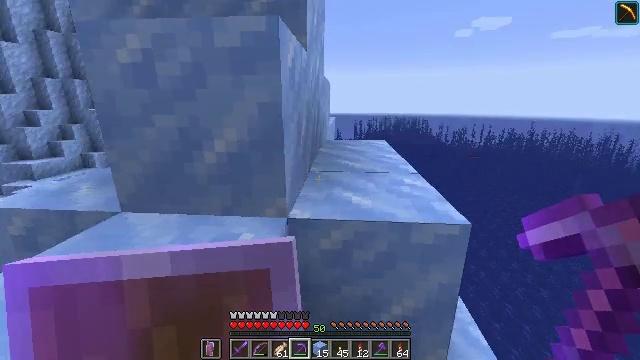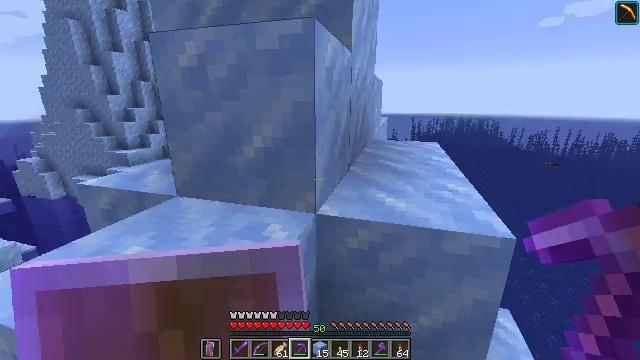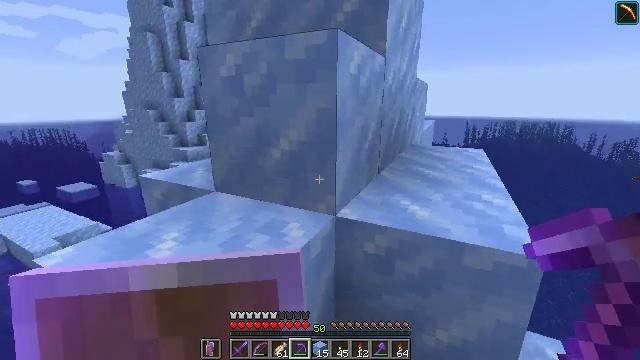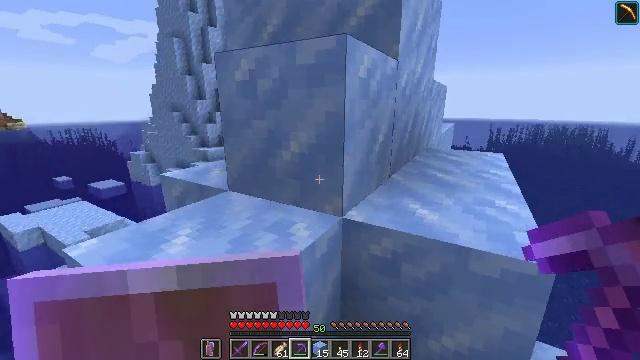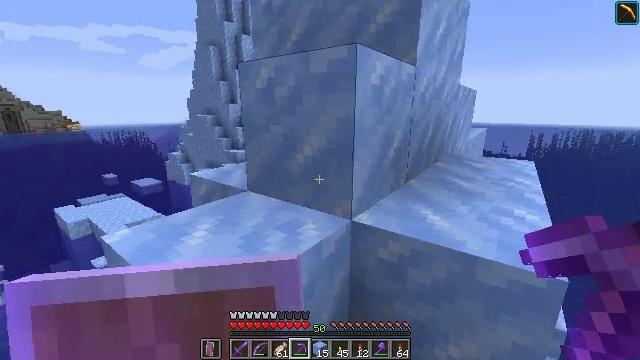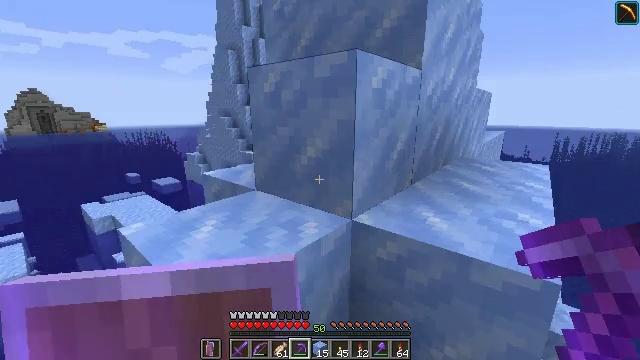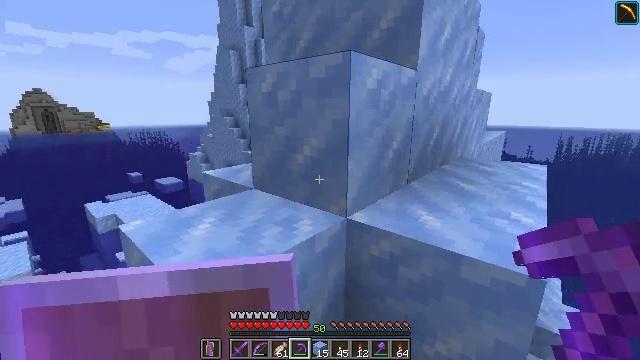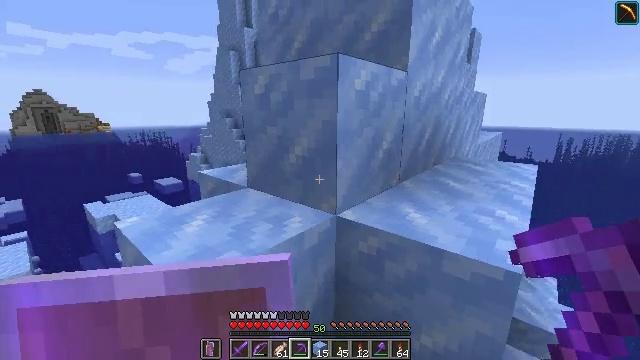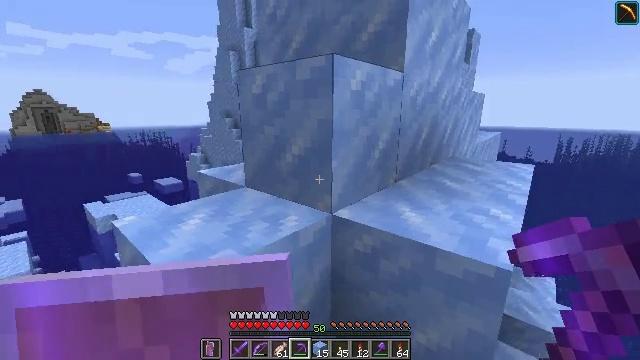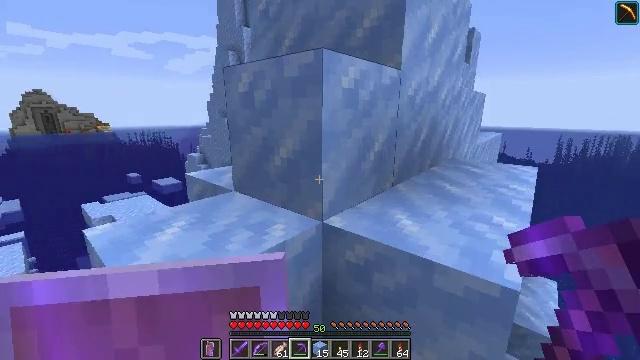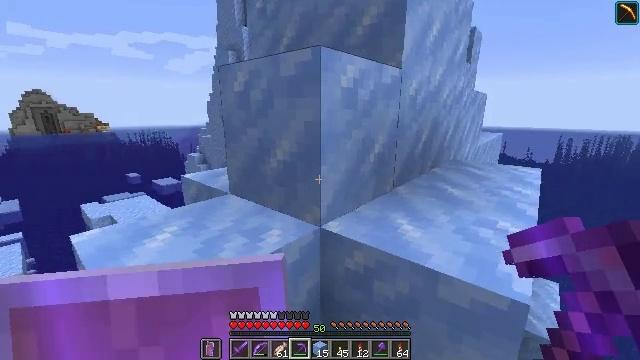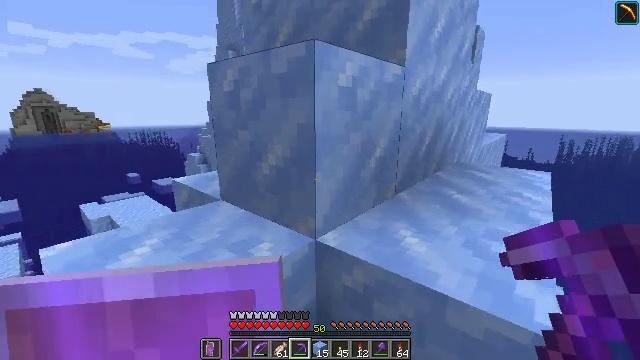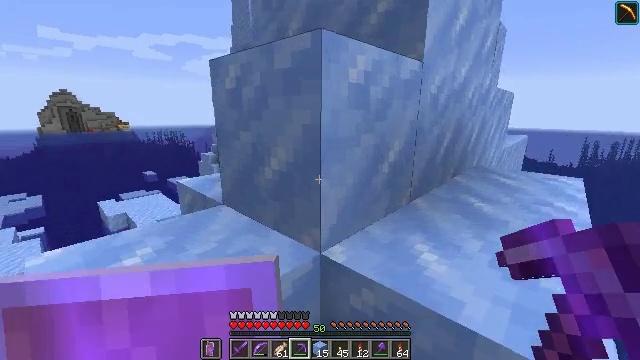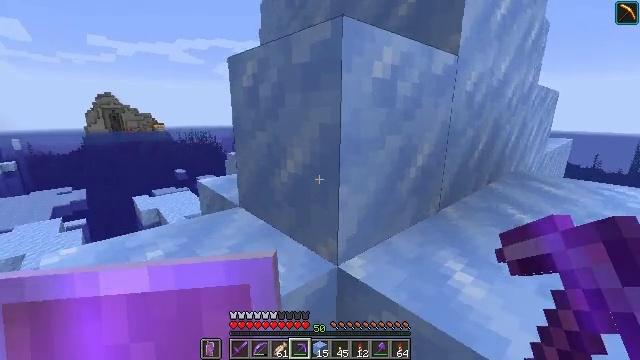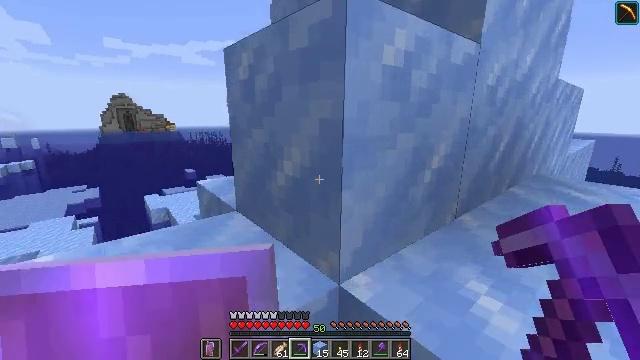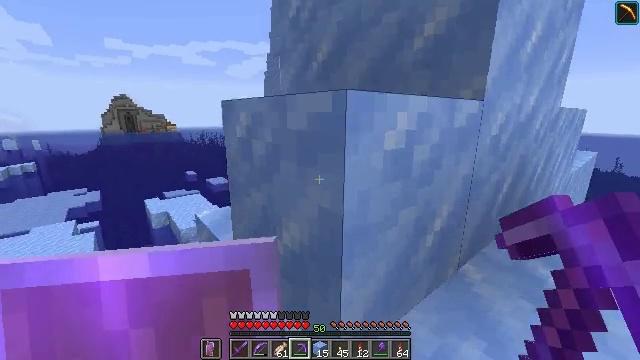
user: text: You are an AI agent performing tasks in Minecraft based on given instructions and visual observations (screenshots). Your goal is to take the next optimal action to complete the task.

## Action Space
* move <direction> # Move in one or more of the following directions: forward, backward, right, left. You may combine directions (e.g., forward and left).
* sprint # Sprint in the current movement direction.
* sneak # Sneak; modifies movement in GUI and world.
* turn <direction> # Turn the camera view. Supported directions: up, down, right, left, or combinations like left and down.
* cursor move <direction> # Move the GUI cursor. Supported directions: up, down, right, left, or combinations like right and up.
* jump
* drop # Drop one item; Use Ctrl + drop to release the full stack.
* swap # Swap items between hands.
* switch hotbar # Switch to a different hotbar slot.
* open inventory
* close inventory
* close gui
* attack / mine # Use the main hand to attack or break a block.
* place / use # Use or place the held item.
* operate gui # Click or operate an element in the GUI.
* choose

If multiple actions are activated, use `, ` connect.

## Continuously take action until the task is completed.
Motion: motion action
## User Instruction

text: Gather packed ice blocks.
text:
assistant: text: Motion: turn left
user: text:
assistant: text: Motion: turn left
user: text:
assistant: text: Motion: turn left
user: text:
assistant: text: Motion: turn left
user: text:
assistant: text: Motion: turn left
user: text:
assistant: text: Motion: no_op
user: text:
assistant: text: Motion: no_op
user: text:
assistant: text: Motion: move forward
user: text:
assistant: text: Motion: move forward
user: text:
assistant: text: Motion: move forward
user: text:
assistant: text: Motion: move forward
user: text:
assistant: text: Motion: move forward, turn left
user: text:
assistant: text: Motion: move forward, turn left
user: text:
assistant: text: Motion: move forward, turn left
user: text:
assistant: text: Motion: move forward, jump
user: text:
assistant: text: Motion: move forward, jump
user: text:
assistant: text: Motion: move forward, jump
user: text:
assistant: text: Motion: move forward, jump
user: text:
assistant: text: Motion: move forward, jump
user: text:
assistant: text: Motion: move forward
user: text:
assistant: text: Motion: move forward
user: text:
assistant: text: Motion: move forward
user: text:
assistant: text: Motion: move forward, turn right
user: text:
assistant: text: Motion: turn right and up
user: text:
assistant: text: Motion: turn right and up
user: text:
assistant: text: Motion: turn right and up
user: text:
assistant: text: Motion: turn right and up
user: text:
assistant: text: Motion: turn right
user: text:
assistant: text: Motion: turn right
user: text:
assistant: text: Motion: turn right